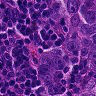
Metastatic tissue present: yes